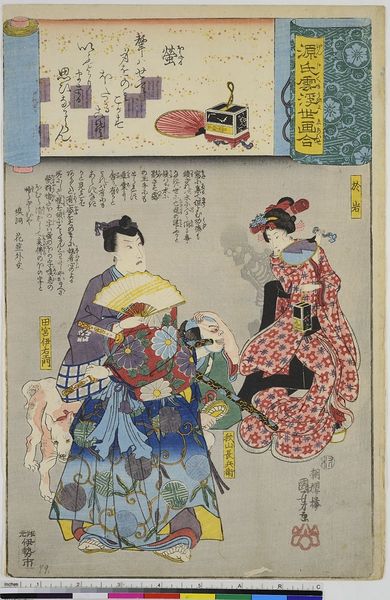
Titel: Hotaru, Blatt 25 aus der Serie: Genji Wolken zusammen mit Ukiyo-e
Künstler: Utagawa Kuniyoshi
Standort: Hamburg
Institution: Museum für Kunst und Gewerbe Hamburg
Schlagwörter: schatten, frauen, tiere, figur, paar, person, holzschnitt, gestalt, tierbild, druckgraphik, druckgrafik, literatur, skelett, zeit, wandbehang, farbholzschnitt, seidenmalerei, edo, charaktere, reproduktionen, e, druckerzeugnisse, fächer, ukiyo, lit, literarische, genji